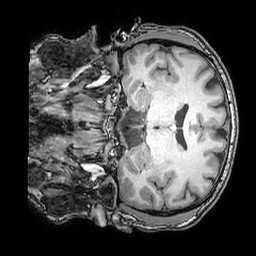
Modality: T1w
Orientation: coronal
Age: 40
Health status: ill
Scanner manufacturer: philips
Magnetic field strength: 3 T
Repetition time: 0.007 s
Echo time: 0.003501 s